Question: Created a plugin in eclipse GGTS using Grails '2.3.8'; standard plugin, no changes whatsoever, except for the following dependency (rabbitmq):
'''
//BuildConfig (plugin)
plugins {
compile(":rabbitmq:1.0.0")
build(":release:3.0.1",
":rest-client-builder:1.0.3")
}
'''
Plugin dependencies were refreshed, compiled, and packaged, then stored in local maven repo as ''myplugin:mq:0.1'', and verified.
Created Grails project, added plugin to project:
'''
//BuildConfig (project)
plugins {
build ":tomcat:7.0.52.1"
compile "myplugin:mq:0.5" //<-plugin here
compile ":scaffolding:2.0.3"
compile ':cache:1.1.2'
runtime ":database-migration:1.4.0"
runtime ":jquery:1.11.0.2"
}
'''
Dependencies refreshed successfully.
## Problem
I can't reference rabbitmq libraries or dependencies from the rabbitmq plugin from 'myplugin:mq'
Not sure why the dependencies are not being inherited by the application, I'm not using 'exported = false' or anything to suppress the plugins dependencies.
## Tried
Instead of eclipse, I switched to command line (JDK 1.7 + 2.3.8, also tried 2.3.7), manually cleaned, refreshed, compiled, and still I can't resolve rabbitmq classes:
'''
| Error Compilation error: startup failed:
C:\X-projects\ws-ggts_36
est-api-doc-test\grails-app\controllers\org
affian
estapi\controller\FundController.
@ line 8, column 1.
import org.springframework.amqp.rabbit.core.RabbitAdmin
^
'''
## Maven Local Deploy
I've altered group and artifact id:
'''
mvn install:install-file
-Dfile=grails-test-plugin-0.5.zip
-DgroupId=myplugin
-DartifactId=mq
-Dversion=0.5
-Dpackaging=zip
-DgeneratePom=true
'''
## Plugin Package Weirdness
After closer inspection of the packaged plugin, the ZIP contains just these files. I suspect this is the problem since the rabbitmq libraries are missing and, the plugin.xml or plugin descriptor contain no references to rabbitmq dependencies, so the application is not even aware of those dependencies. But why is the plugin not including its own dependencies?

## Plugin Descriptor
'''
class TestPluginGrailsPlugin {
// the plugin version
def version = "0.5"
// the version or versions of Grails the plugin is designed for
def grailsVersion = "2.3 > *"
// resources that are excluded from plugin packaging
def pluginExcludes = [
"grails-app/views/error.gsp"
]
def title = "Test Plugin Plugin" // Headline display name of the plugin
def author = "Your name"
def authorEmail = ""
def description = 'desc'
def documentation = "http://grails.org/plugin/test-plugin"
def doWithWebDescriptor = { xml ->}
def doWithSpring = {}
def doWithDynamicMethods = { ctx -> }
def doWithApplicationContext = { ctx -> }
def onChange = { event -> }
def onConfigChange = { event -> }
def onShutdown = { event -> }
}
'''
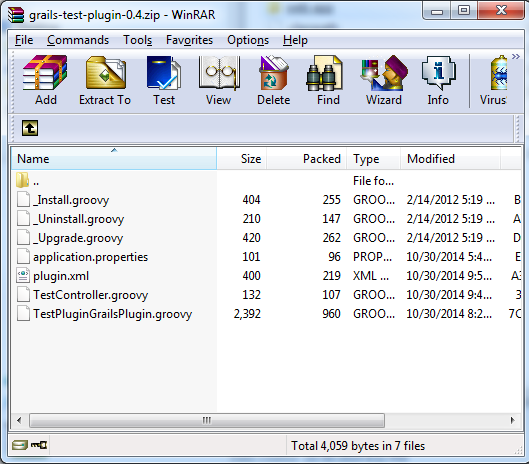
Answer: To publish a Grails plugin to local maven repo, use the command:
'''
grails maven-install
'''
from 'release' plugin which is available to all newly created Grails plugin by default.
Finally, <URL> you can modify 'groupId' of the plugin if required.